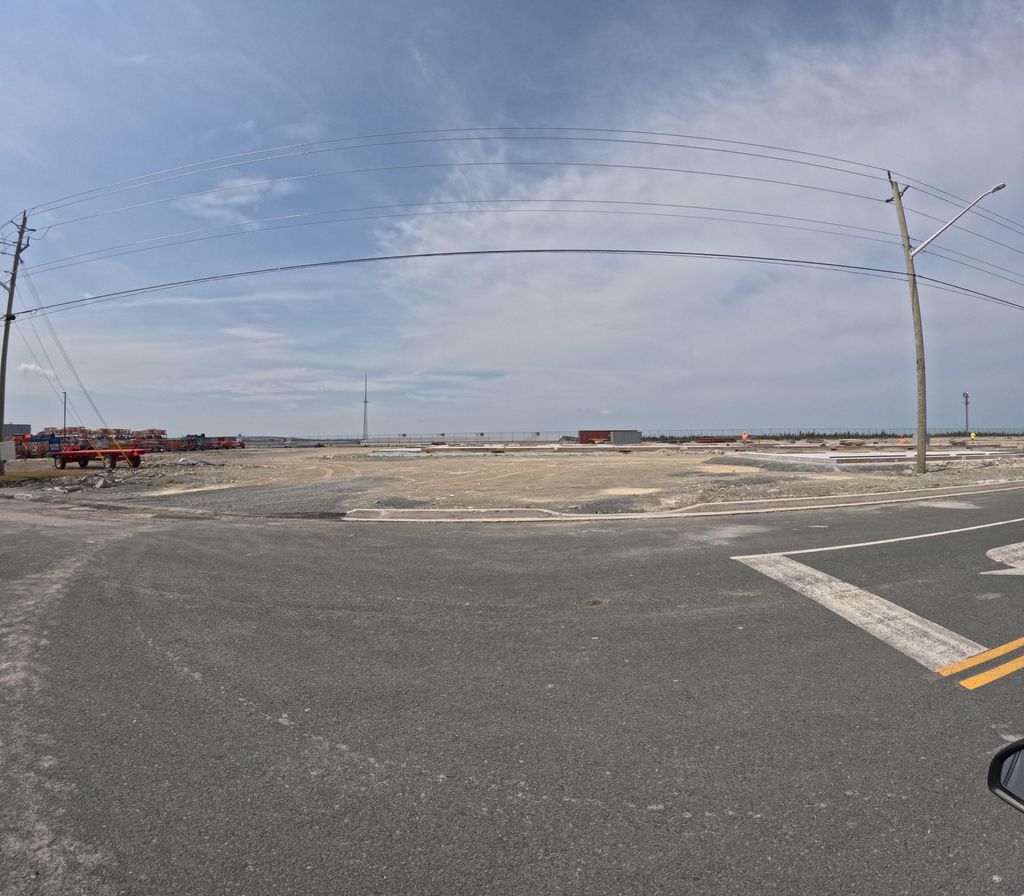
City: st_johns